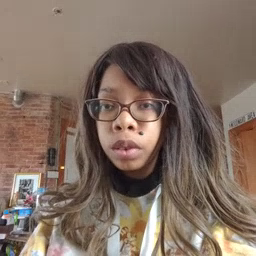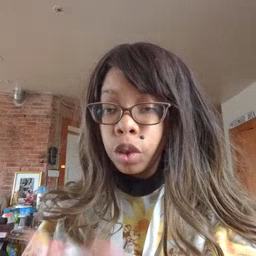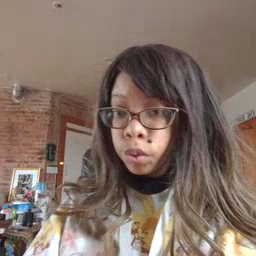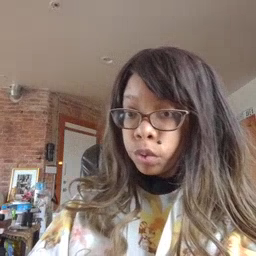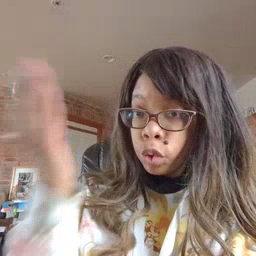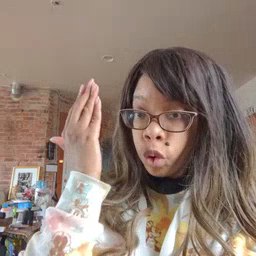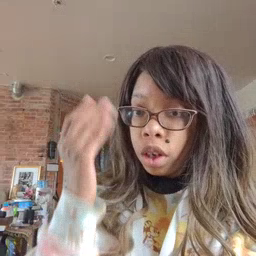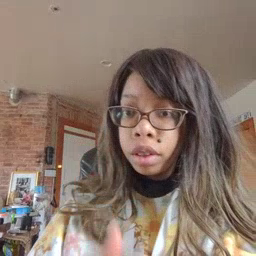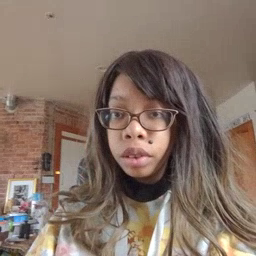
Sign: morning